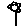
Label: flower